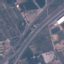
Land use / land cover: Highway